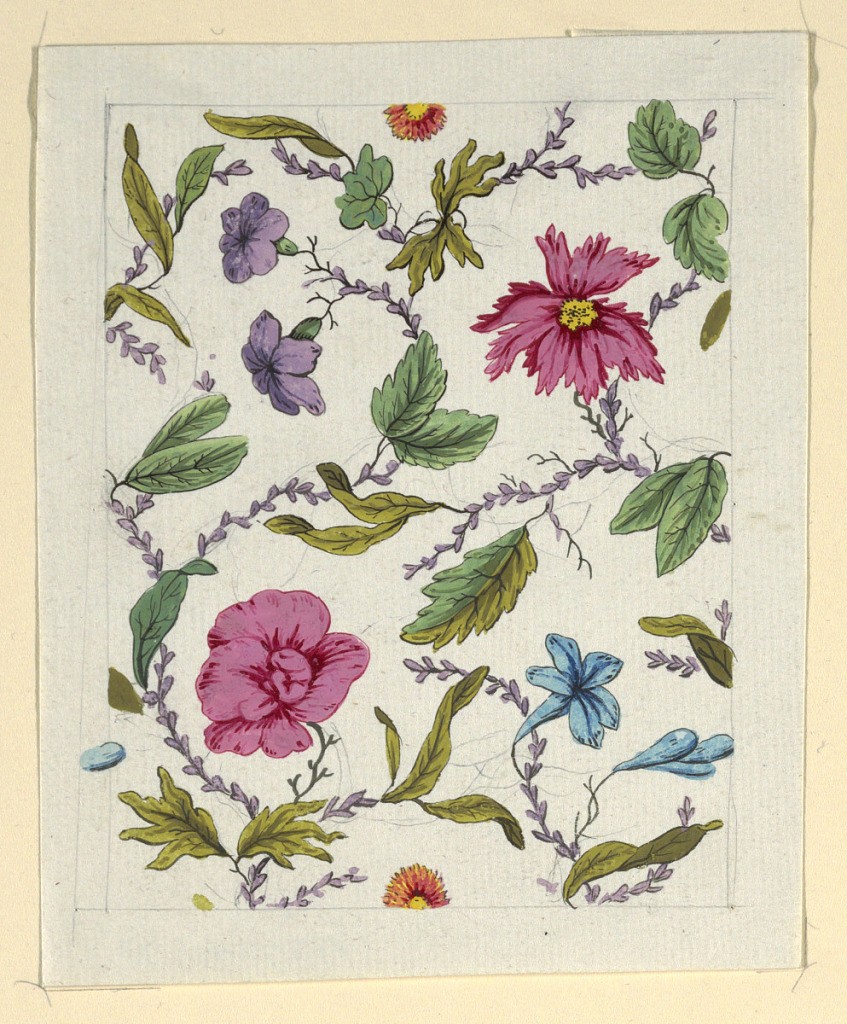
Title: Floral design for printed textile
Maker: Louis-Albert DuBois, Swiss, 1752–1818
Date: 1800–1818
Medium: Brush and gouache, graphite on white wove paper
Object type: Drawing
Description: Pink, purple and blue floral pattern, green leaves on white ground, lined graphite border.